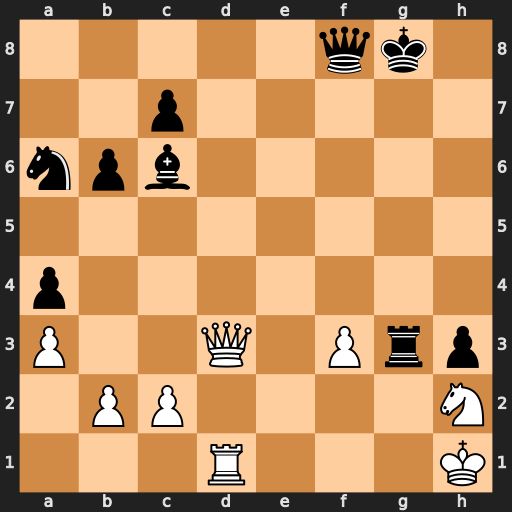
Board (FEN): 5qk1/2p5/npb5/8/p7/P2Q1Prp/1PP4N/3R3K
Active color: w
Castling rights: -
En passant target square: -
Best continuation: Qc4+ Qf7 Rd8+ Kg7 Qc3+ Qf6 Rg8+ Kxg8 Qxf6